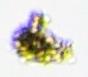
Label: Detritus